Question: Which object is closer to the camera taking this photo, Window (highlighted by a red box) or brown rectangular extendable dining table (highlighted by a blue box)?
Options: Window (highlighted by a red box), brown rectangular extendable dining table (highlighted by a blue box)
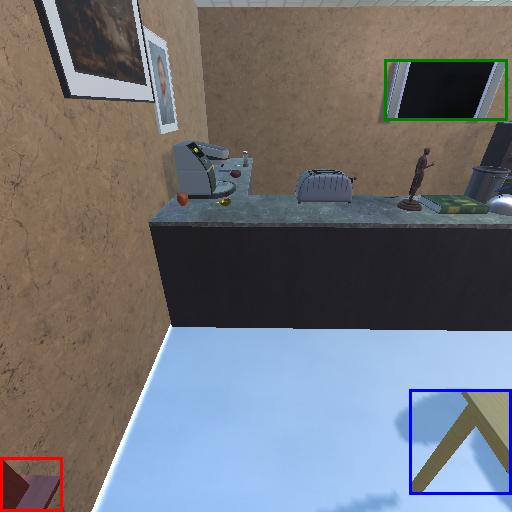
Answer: Window (highlighted by a red box)